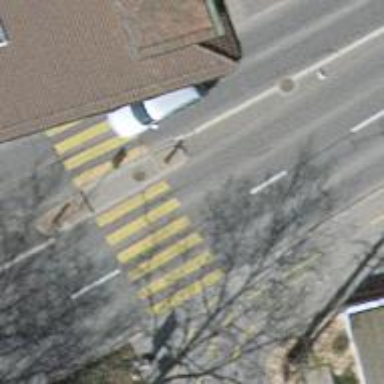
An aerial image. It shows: Uncontrolled zebra crossing with central island.